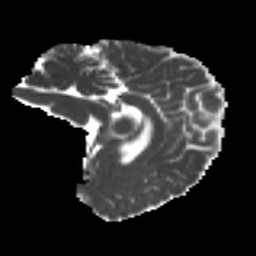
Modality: MD
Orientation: sagittal
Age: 49
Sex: female
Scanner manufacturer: ge
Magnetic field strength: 3 T
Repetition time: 7.8 s
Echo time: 0.0611 s